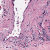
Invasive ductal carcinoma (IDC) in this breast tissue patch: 0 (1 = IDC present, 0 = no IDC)